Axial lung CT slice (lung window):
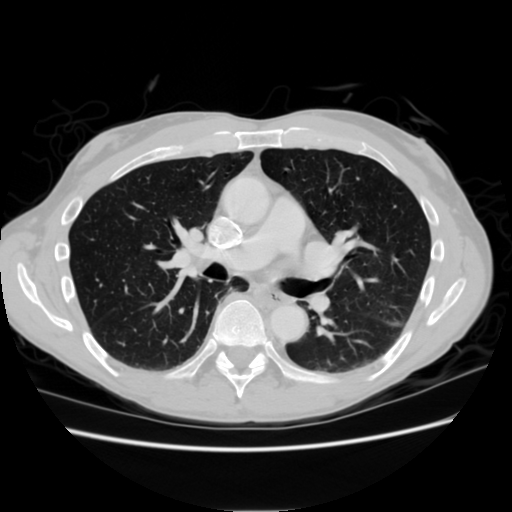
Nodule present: no